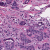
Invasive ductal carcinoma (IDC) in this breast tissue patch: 1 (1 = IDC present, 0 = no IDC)